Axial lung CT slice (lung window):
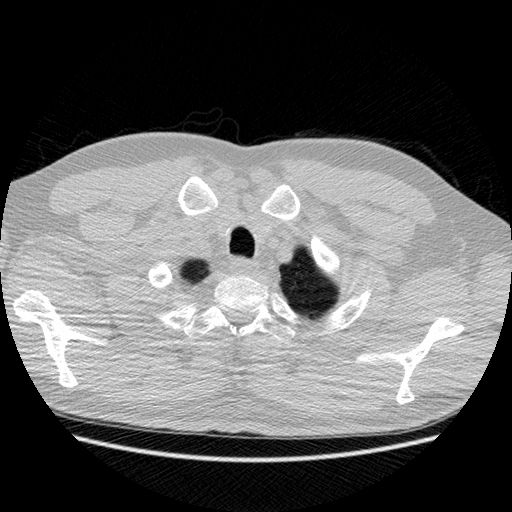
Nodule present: no